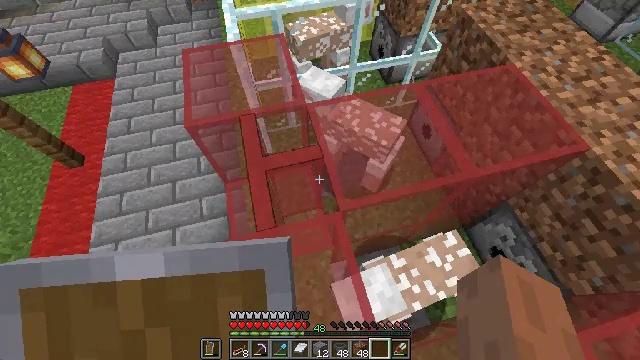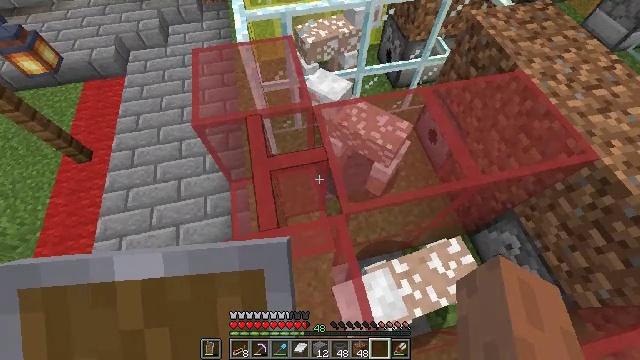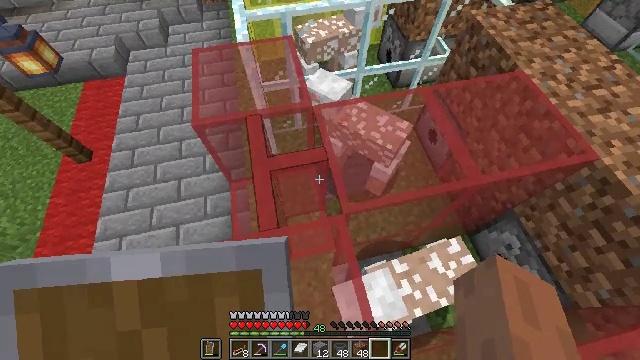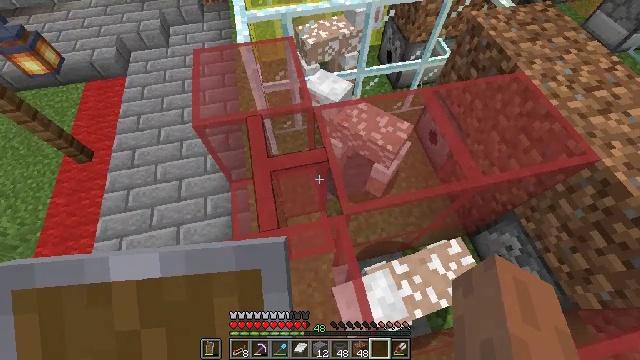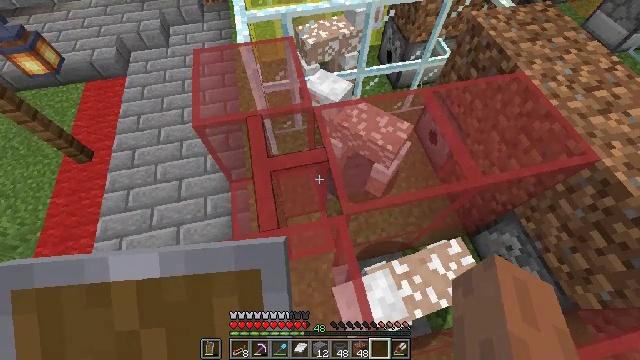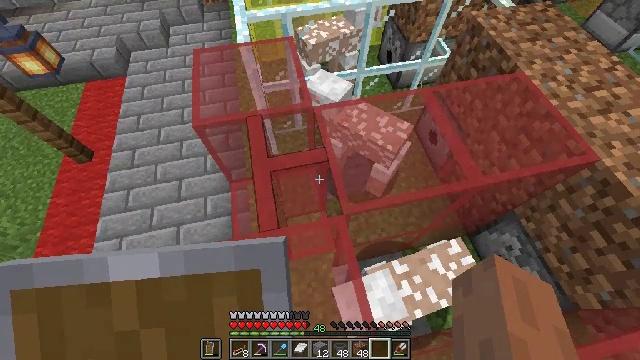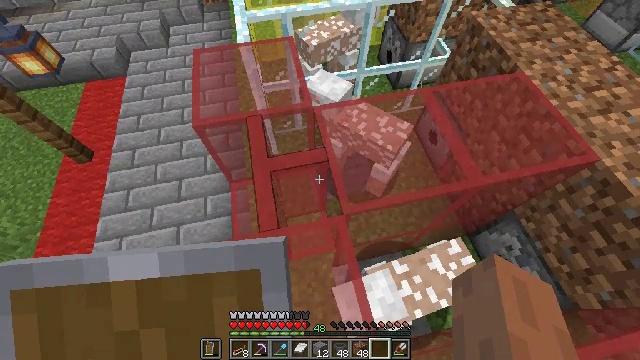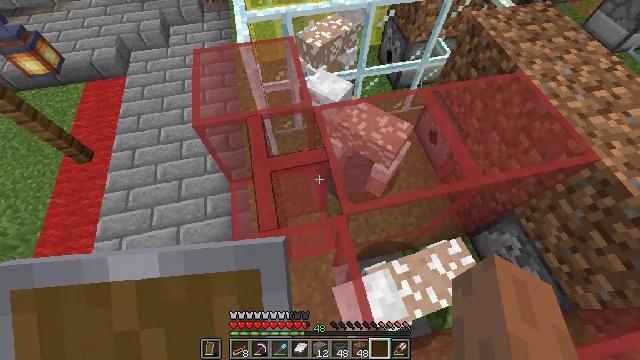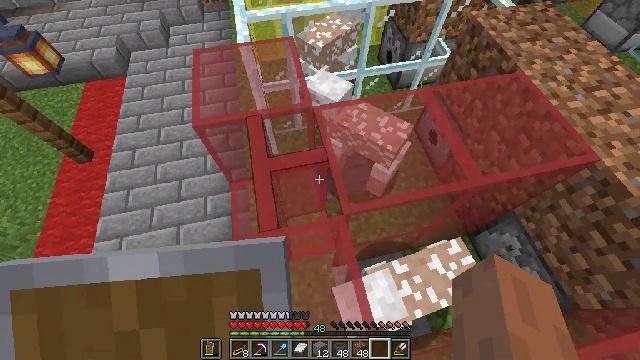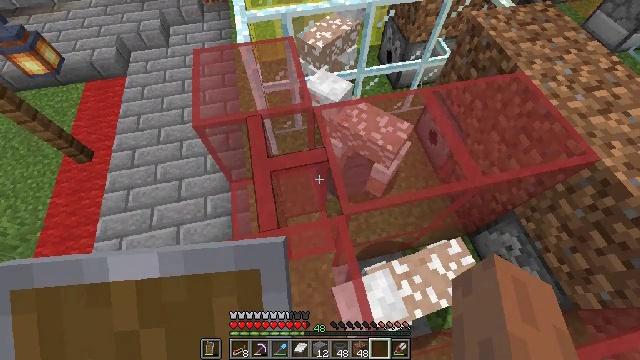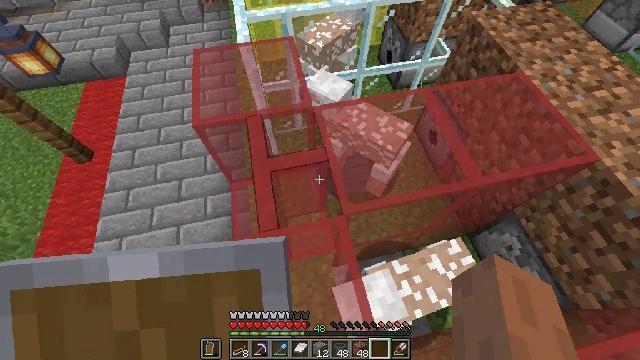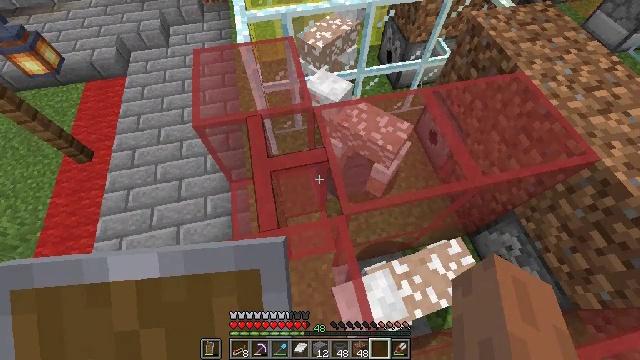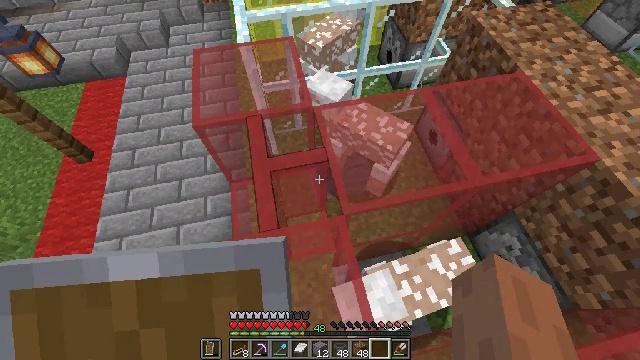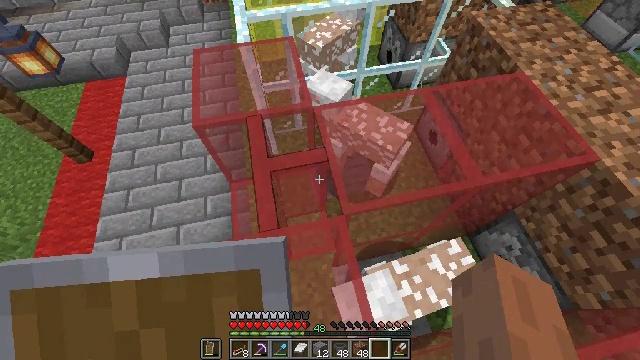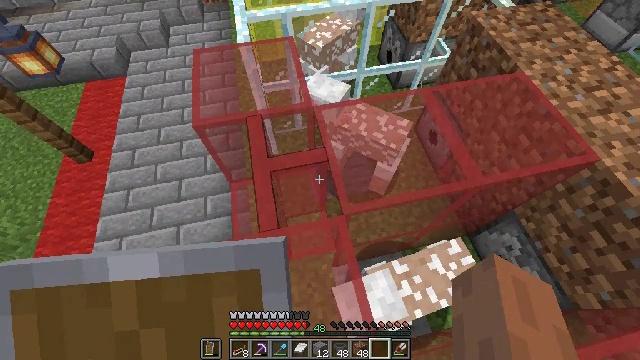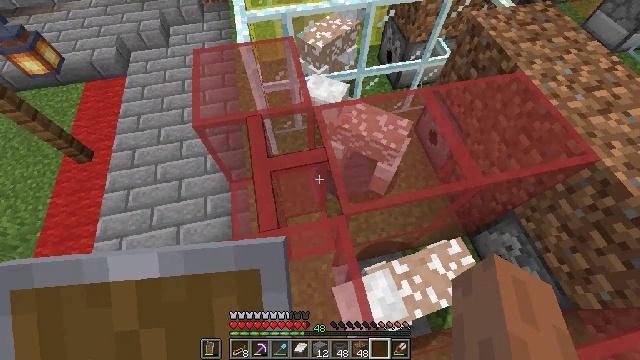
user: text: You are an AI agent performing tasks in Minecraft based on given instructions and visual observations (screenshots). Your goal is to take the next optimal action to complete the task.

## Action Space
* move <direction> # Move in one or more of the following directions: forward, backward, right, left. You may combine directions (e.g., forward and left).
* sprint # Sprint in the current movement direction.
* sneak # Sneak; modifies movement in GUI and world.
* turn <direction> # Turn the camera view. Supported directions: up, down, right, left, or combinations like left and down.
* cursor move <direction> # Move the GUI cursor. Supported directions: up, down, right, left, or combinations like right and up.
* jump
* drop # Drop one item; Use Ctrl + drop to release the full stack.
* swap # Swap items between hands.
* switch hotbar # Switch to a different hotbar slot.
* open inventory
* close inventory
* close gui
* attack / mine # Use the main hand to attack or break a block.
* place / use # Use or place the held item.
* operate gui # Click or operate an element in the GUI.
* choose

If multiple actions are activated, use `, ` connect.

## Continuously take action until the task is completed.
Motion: motion action
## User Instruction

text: Attack the green stained glass pane to break it.
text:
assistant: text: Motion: turn left
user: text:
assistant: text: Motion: no_op
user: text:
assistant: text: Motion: no_op
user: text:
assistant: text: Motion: no_op
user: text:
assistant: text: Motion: no_op
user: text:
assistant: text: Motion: no_op
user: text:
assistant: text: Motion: no_op
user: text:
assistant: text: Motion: no_op
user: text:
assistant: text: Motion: no_op
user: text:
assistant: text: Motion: no_op
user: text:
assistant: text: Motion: no_op
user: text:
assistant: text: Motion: no_op
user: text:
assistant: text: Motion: no_op
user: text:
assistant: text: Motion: no_op
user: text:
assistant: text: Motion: no_op
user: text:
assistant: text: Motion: no_op
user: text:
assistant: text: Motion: turn left
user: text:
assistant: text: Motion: turn left
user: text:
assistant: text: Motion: no_op
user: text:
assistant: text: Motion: no_op
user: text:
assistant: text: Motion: no_op
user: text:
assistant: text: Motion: no_op
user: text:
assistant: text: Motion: no_op
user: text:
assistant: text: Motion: no_op
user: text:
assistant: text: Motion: no_op
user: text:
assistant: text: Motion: no_op
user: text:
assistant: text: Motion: no_op
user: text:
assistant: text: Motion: no_op
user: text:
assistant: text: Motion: no_op
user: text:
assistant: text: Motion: no_op